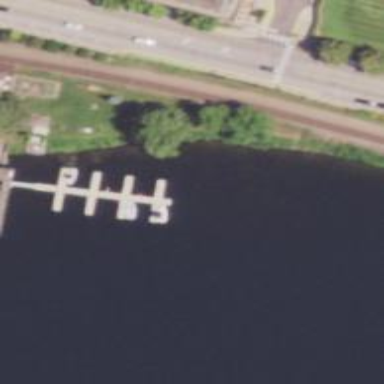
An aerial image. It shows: Pier serving as part of bridge structure.